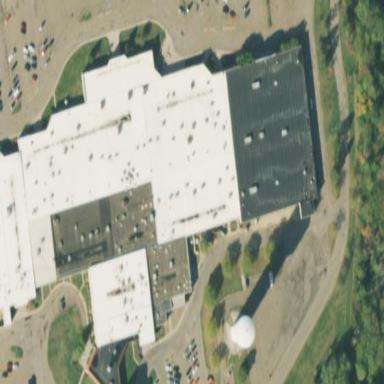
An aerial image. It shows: Mall building.